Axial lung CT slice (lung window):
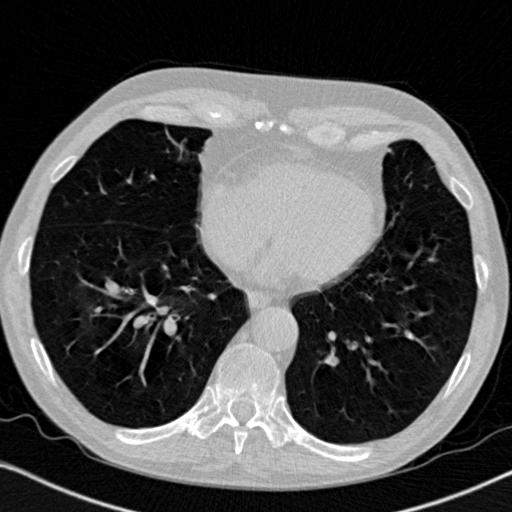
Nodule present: no